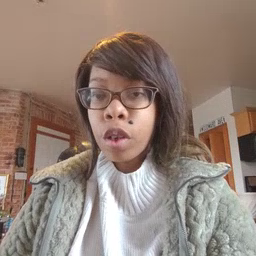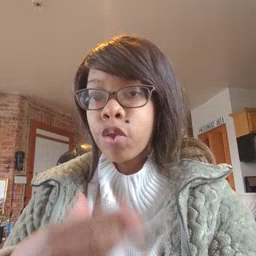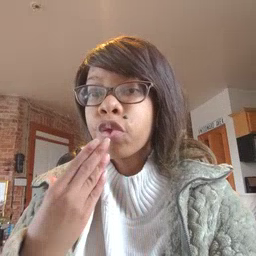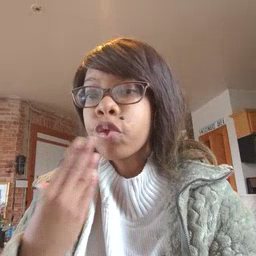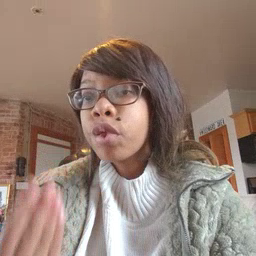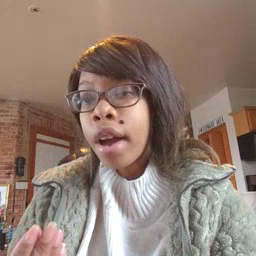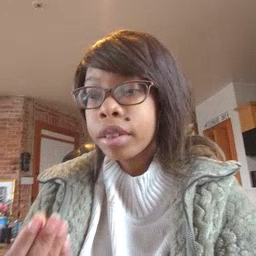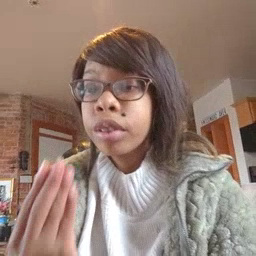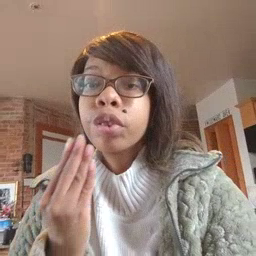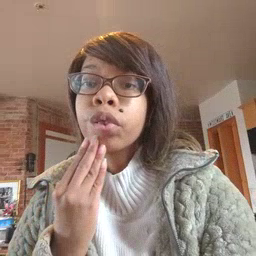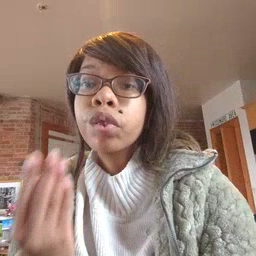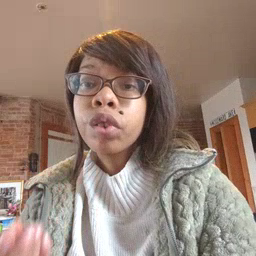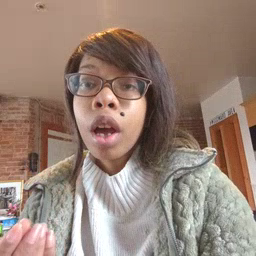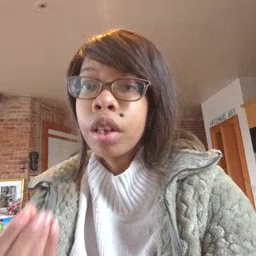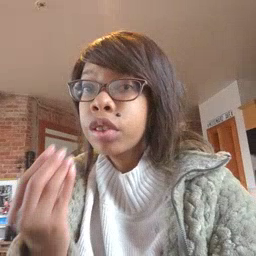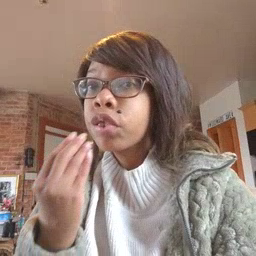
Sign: wet